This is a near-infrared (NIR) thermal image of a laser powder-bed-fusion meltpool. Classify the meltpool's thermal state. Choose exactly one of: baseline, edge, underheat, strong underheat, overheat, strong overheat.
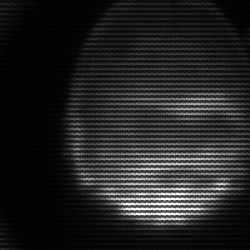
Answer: edge